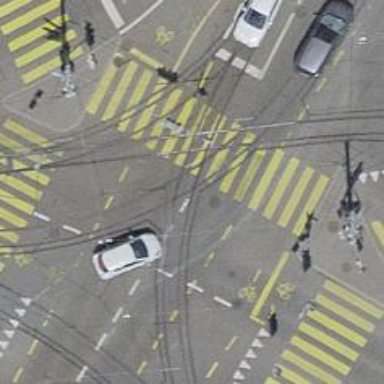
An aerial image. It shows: Tram crossing on the railway.